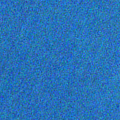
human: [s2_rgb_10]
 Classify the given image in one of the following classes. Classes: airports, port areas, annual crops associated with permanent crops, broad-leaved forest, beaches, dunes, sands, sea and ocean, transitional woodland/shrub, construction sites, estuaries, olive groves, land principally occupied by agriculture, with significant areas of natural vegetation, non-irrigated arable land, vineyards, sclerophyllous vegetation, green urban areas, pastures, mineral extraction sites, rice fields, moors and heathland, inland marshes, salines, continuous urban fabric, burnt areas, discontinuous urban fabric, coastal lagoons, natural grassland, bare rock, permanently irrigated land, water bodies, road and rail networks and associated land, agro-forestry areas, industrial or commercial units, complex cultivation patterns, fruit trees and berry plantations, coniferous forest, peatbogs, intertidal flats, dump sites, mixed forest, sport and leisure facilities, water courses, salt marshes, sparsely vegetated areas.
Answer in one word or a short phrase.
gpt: sea and ocean